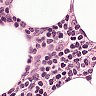
Metastatic tissue present: no